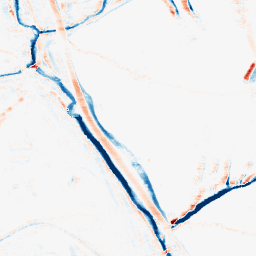
Category: morphological
Decomposition family: morphological_rect
Decomposition parameters: operation: average
width: 10
height: 5
Upsampling method: quintic
Upsampling parameters: scale: 2
Upsampling scale: 2